二年级 · 立体几何学

这样一副三角板中有 \$ \qquad \$个直角，其余的角都是 \$ \qquad \$角。
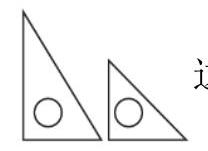
答案: 2 ; 锐